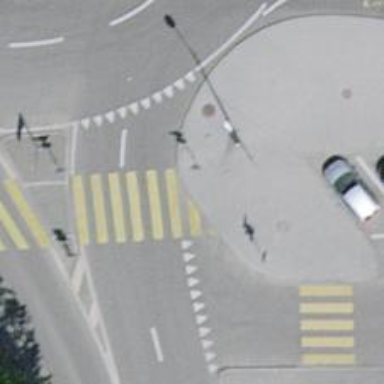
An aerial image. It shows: Kerb serving as barrier.